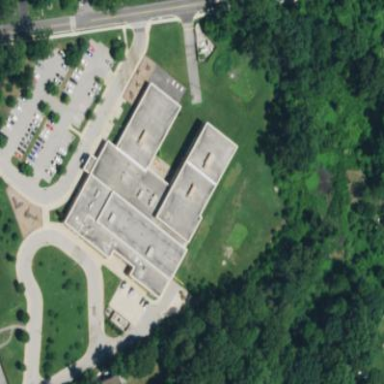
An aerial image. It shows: School building.